Question: ## Introduction
My app should show a button that fills up the entire screen, but stays quadratic. I have accomplished that by referencing orientation-dependend dimen-values:
### activity_main.xml
'''
<ImageButton
android:id="@+id/fartbutton"
android:layout_width="@dimen/fartbuttonWidth"
android:layout_height="@dimen/fartbuttonHeight"
android:layout_gravity="center"
android:src="@drawable/sel_fart_button"
android:scaleType="fitCenter"
android:adjustViewBounds="true"
android:background="@android:color/transparent"
android:clickable="false"/>
'''
### dimens-land/dimens.xml
'''
<resources>
<dimen name="fartbuttonWidth">@dimen/wrap_content</dimen>
<dimen name="fartbuttonHeight">@dimen/match_parent</dimen>
</resources>
'''
### dimens-port/dimens.xml
'''
<resources>
<dimen name="fartbuttonWidth">@dimen/match_parent</dimen>
<dimen name="fartbuttonHeight">@dimen/wrap_content</dimen>
</resources>
'''

This was to ensure, that the 'ImageButton' couldn't be pressed by touching the top of the screen, which would be far away from the image.
I since have implemented a check to ensure, that the button only reacts to presses on an opaque part of the image, ignoring touch on transparent areas. There this might not be as necessary anymore.
I also have programmed a widget on which I think I'm not able to change the layout programmatically. That's why solutions to the following problem that work entirely within the XML-files are prefered.
## The problem
I know that when I change the orientation of my device, the activity gets completely destroyed and recreated. In that process, the OS transitions between the two states with a nice (and wanted) rotation. However, it also stretches and fades the two buttons in an ugly way, as shown in the image.
<URL>
I assume that it tries to respect the 'match_parent' attribute of the old button and therefore stretches the image to match the full new width.
I already searched for how to disable activity transitions and tried to find an existing solution to my problem. Sadly, since most people would like to custom animation to orientation changes or disable the rotation animation , my searches for this problem haven't been successfull.
Is there an easy way to circumvent this ugly stretching? Would a shared element activity transition work? What solutions come to you mind? :)
## Edits
### First edit
Seems like setting all dimensions to 'wrap_content' (even that of the 'FrameLayout') and fixing the button's dimension to 200dp don't work. Now I assume that the OS is simply taking a screenshot and stretching it to the new landscape proportions or vice versa.
Is there a way to disable this behavior? The new button is fully opaque and rotates just fine. It probably would be enough to disable the fading animation.
### Second edit
I now noticed this behaviour in the apps on my phone. I could not find a way to tell Android to just not do it... :(
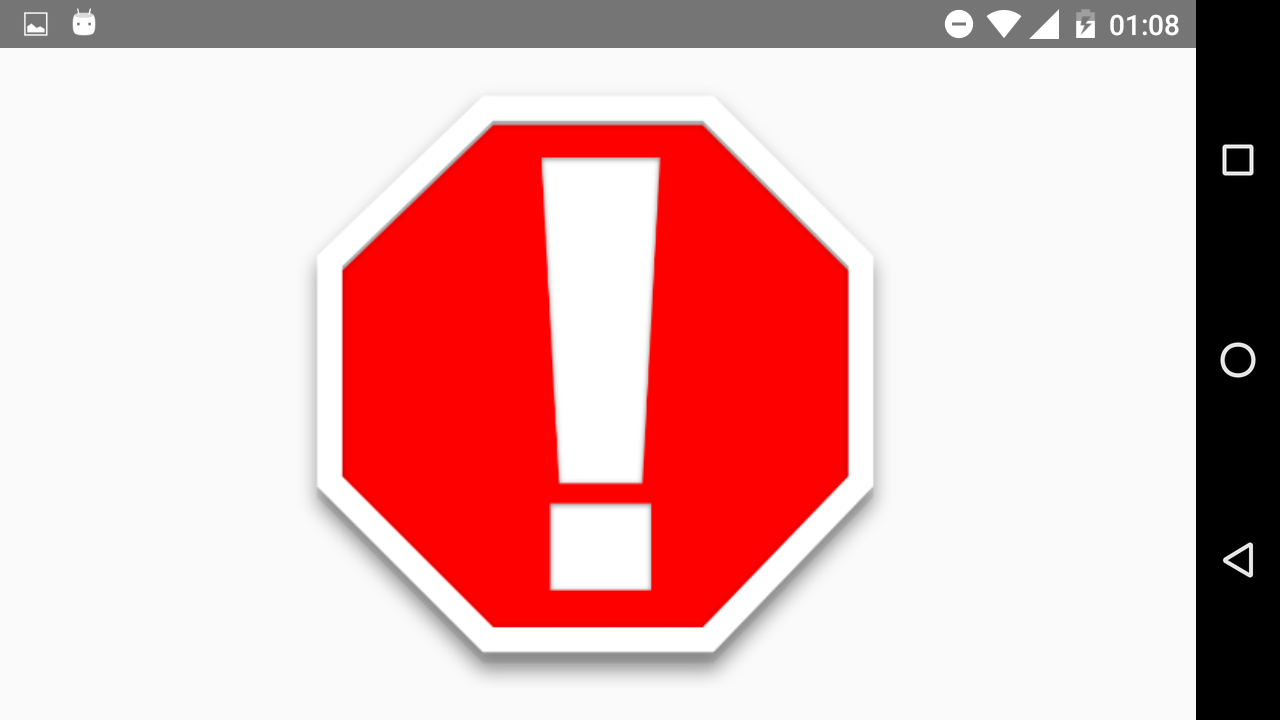
Answer: As <URL>, there seems to be no solution. It is a "feature" Android provides, over which the programmer does not have easy control.